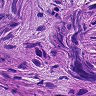
Metastatic tissue present: yes